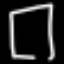
Label: square